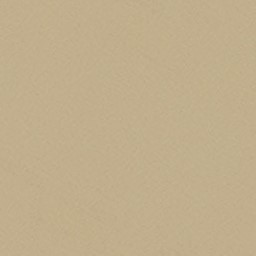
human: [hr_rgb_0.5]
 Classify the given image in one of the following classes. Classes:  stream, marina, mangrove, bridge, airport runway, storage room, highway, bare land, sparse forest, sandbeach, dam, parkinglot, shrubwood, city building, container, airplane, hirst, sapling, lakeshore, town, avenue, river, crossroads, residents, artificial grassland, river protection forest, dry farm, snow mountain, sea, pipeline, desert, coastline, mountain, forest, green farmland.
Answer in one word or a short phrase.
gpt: desert